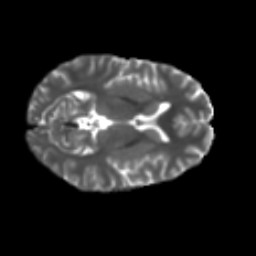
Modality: T2w
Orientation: axial
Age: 25
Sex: female
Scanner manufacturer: ge
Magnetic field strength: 3 T
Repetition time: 7.8 s
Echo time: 0.0608 s